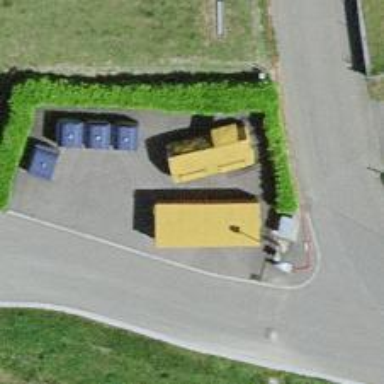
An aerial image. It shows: Recycling facility.